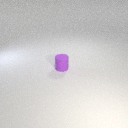
small purple rubber cylinder